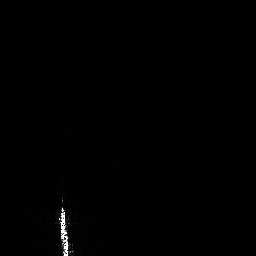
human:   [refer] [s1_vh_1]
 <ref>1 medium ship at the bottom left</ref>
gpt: <box>[[21, 75, 28, 99, 0]]</box>